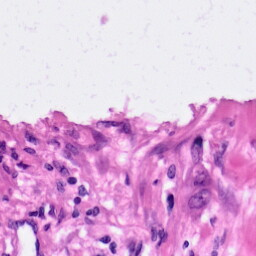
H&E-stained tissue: Pancreatic